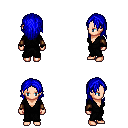
a pixel art fantasy rpg character, female body template, human, light skin, gray robe, red pants, blue long hairstyle, cloth bracers, four views (front, back, left, right), 2x2 character sprite sheet, small pixel art, hard edges, no anti-aliasing